Question: I'm making a plot involving facets, and I am trying to fix the alignment of the facet/strip title. Right now it seems to left align to the panel, which places it over the gap between the base of the column and the axis tick. I'd ideally have it align it with the base of the graph, or completely left align and move the base of the column closer to the y-axis label. Reprex below.
'''
library(tidyverse)
tibble(ToothGrowth) %>%
mutate(dose = as_factor(dose),
supp = as_factor(supp)) %>%
group_by(supp, dose) %>%
summarise(x = median(len)) %>%
ggplot(aes(y = supp, x = x)) +
geom_col(fill = "grey55") +
facet_wrap(~dose, ncol = 1) +
labs(title = "Growing Teeth are less interesting than Irises") +
theme_minimal() +
theme(strip.placement = "inside",
strip.text = element_text(hjust = 0),
strip.background = element_blank(),
panel.background = element_rect(fill = "grey95",
color = NA))
'''

<URL>
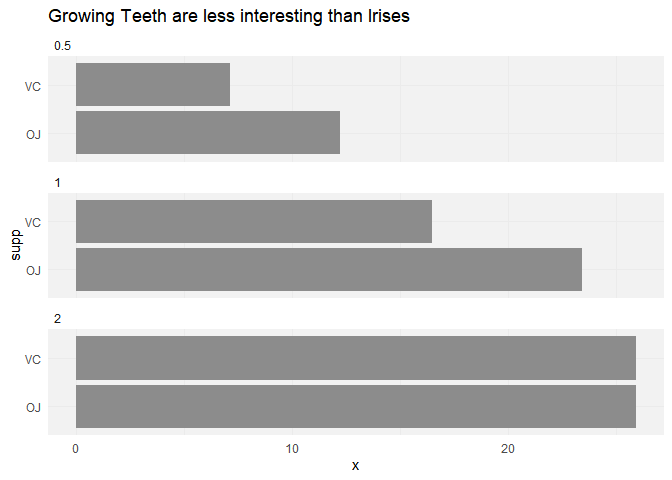
Answer: Here's an alternative to @teunbrand using 'expand = c(0,0)' and a bit of nudging with 'hjust = -0.01':
'''
plot.data <- tibble(ToothGrowth) %>%
mutate(dose = as_factor(dose),
supp = as_factor(supp)) %>%
group_by(supp, dose) %>%
summarise(x = median(len)) %>%
ggplot(aes(y = supp, x = x)) +
geom_col(fill = "grey55") +
scale_x_continuous(expand = c(0, 0)) +
facet_wrap(~dose, ncol = 1) +
labs(title = "Growing Teeth are less interesting than Irises") +
theme_minimal() +
theme(strip.text.x = element_text(hjust = -0.01),
panel.background = element_rect(fill = "grey95",
color = NA))
'''
<URL>